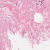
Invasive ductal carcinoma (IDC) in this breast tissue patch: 0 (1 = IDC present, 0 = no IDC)